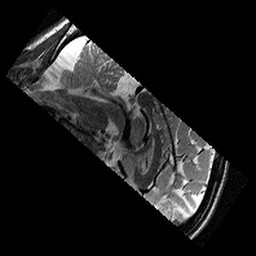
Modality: T2w
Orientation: sagittal
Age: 11
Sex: male
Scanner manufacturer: siemens
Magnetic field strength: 3 T
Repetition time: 9.23 s
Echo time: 0.067 s